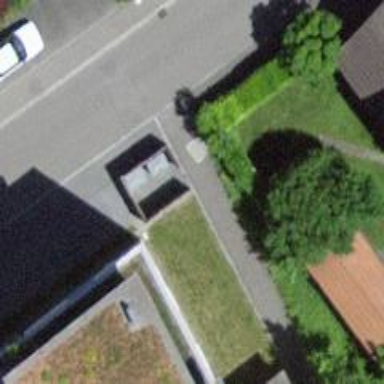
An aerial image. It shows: Street cabinet meant for power infrastructure.